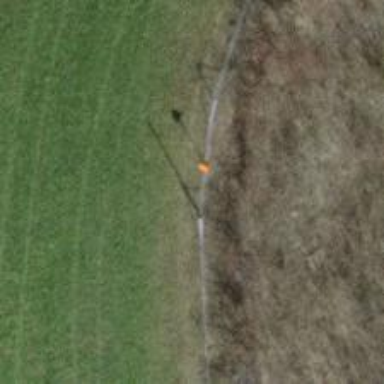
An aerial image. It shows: Pipeline marker.